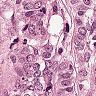
Metastatic tissue present: yes